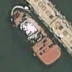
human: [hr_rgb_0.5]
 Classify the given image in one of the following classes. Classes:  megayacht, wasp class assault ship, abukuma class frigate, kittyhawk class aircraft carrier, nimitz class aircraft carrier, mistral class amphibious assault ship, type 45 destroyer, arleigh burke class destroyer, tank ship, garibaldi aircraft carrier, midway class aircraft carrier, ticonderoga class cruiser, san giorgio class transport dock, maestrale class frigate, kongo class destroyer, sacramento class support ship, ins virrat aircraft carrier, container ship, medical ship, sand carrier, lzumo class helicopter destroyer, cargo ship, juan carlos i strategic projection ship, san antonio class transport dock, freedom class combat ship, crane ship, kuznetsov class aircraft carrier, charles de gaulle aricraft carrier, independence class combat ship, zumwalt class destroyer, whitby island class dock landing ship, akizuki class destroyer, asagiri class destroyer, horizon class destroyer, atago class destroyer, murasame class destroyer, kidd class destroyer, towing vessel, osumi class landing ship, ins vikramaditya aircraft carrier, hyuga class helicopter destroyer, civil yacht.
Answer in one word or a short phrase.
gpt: Towing vessel